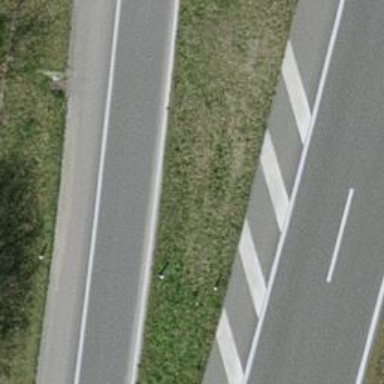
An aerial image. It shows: Asphalt motorway link.